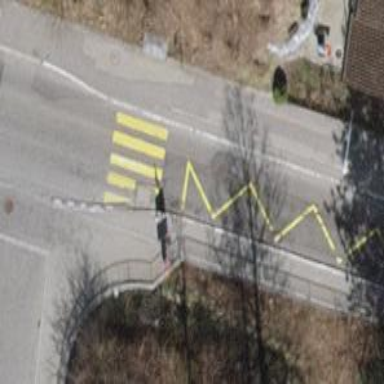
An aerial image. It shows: Zebra crossing on the road.